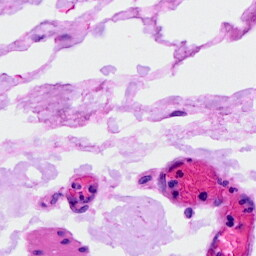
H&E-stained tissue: Ovarian